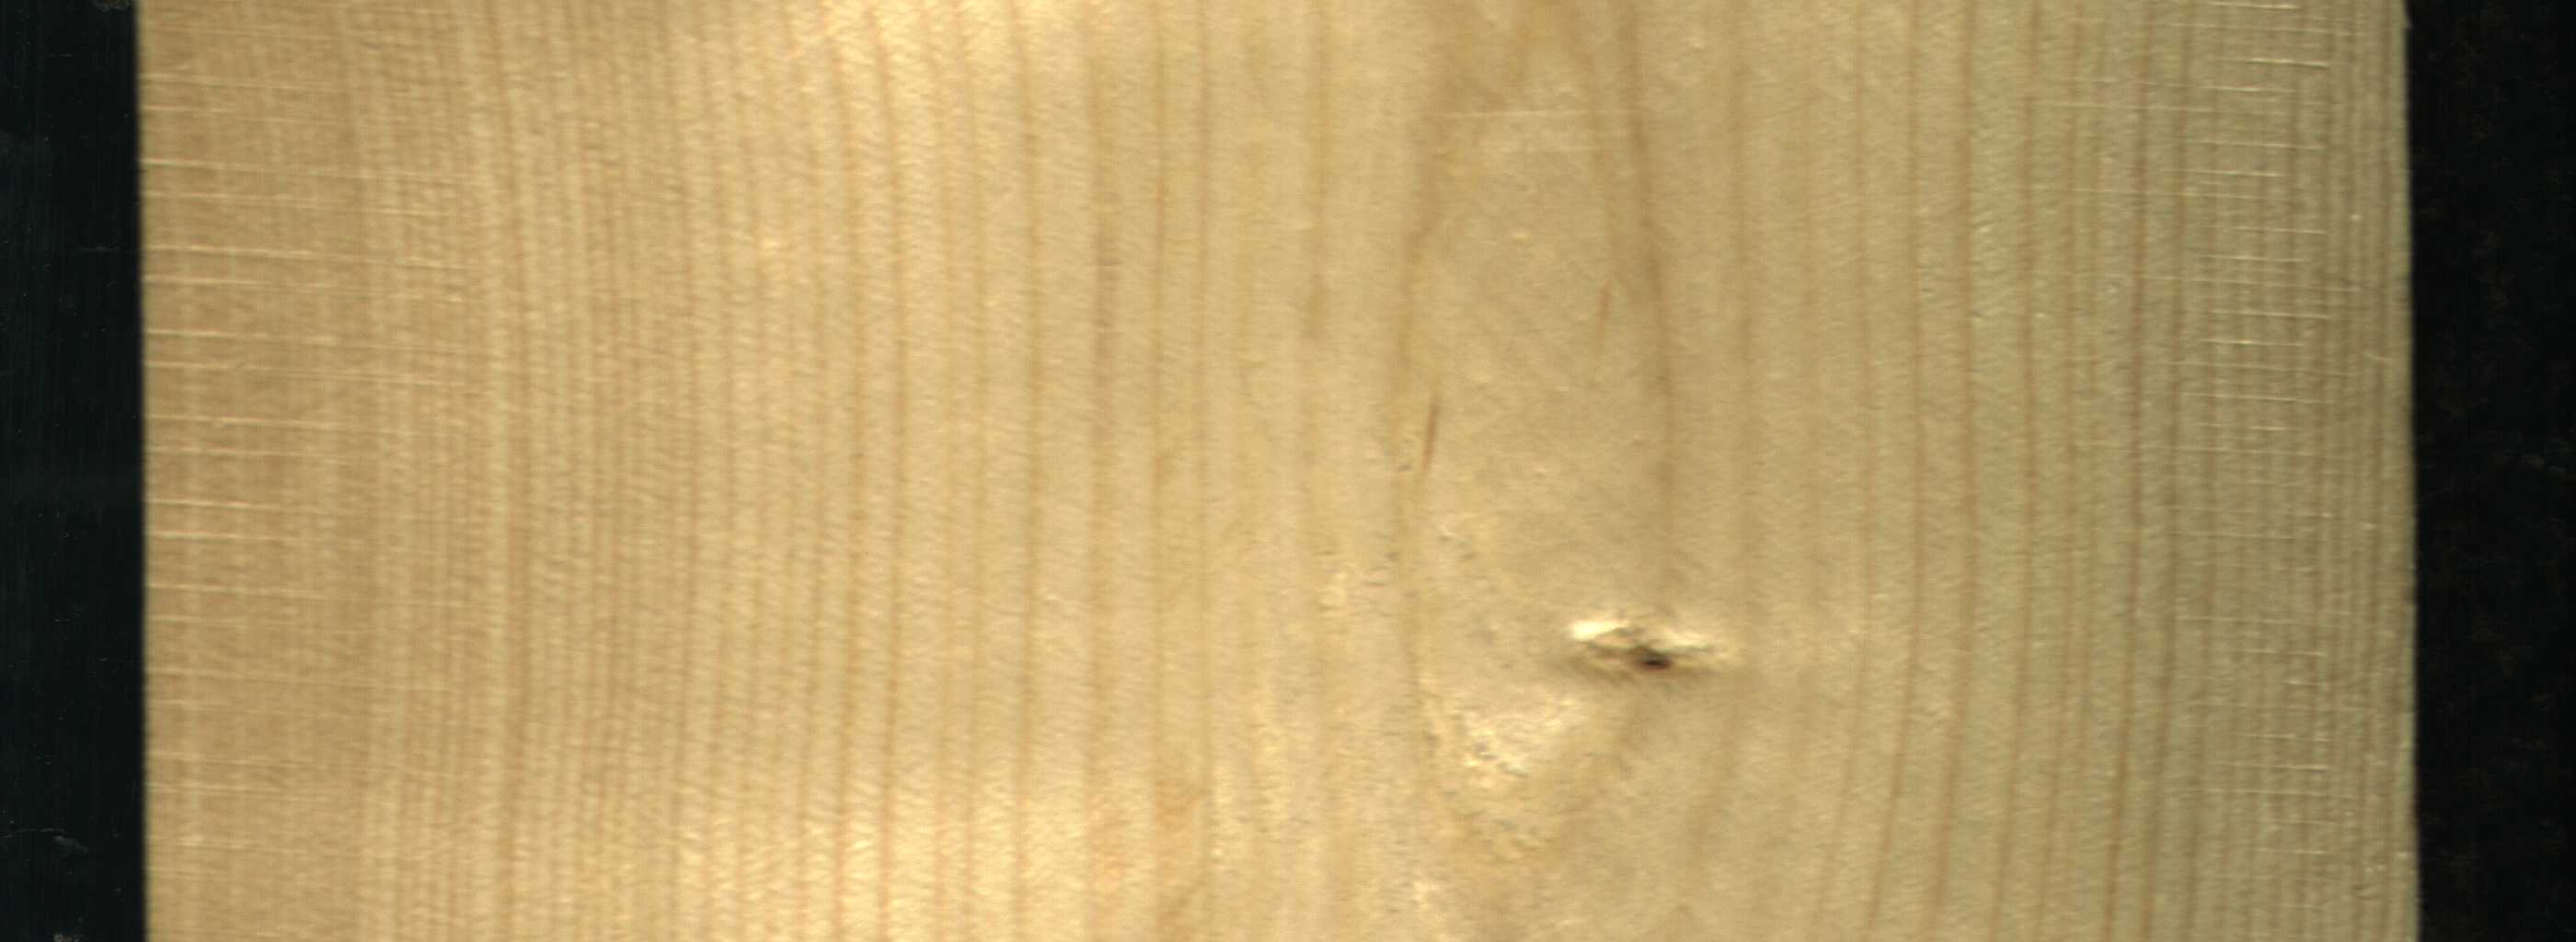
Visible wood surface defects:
Live_Knot